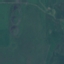
Land use / land cover: Pasture